Field crop: maize
Growth stage: 2
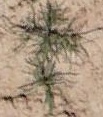
Species: salsola